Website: lowes
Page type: receipt
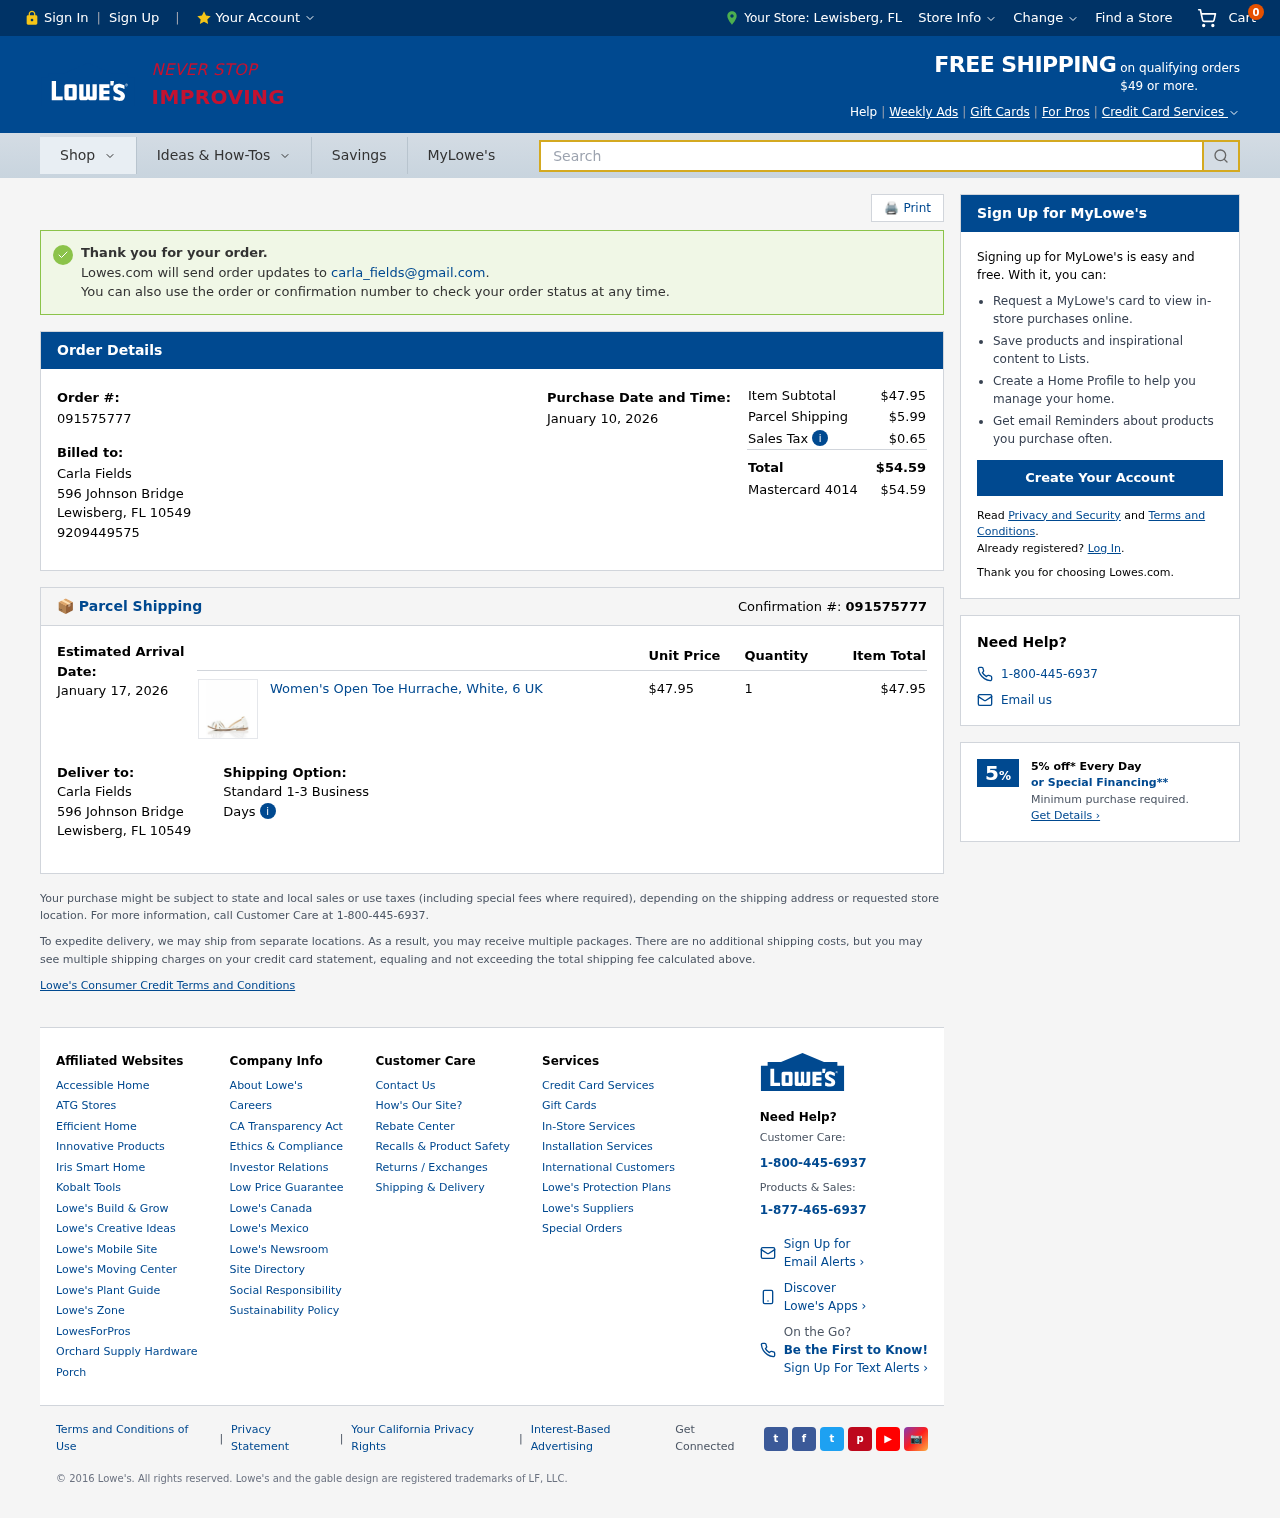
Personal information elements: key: PII_CARD_LAST4
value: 4014
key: PII_CARD_TYPE
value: Mastercard
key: PII_CITY
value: Lewisberg
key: PII_EMAIL
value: carla_fields@gmail.com
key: PII_FULLNAME
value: Carla Fields
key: PII_PHONE
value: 9209449575
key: PII_POSTCODE
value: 10549
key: PII_STATE_ABBR
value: FL
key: PII_STREET
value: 596 Johnson Bridge
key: PII_CITY_STATE
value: Lewisberg, FL
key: PII_FULLNAME2
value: Carla Fields
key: PII_STREET2
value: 596 Johnson Bridge
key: PII_CITY2
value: Lewisberg
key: PII_STATE_ABBR2
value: FL
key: PII_POSTCODE2
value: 10549
Product elements: key: PRODUCT1_NAME
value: Women's Open Toe Hurrache, White, 6 UK
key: PRODUCT1_PRICE
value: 47.95
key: PRODUCT1_QUANTITY
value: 1
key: PRODUCT1_TOTAL
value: $47.95
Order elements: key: ORDER_NUM_ITEMS
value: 0
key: ORDER_ID
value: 091575777
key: ORDER_DATE
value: January 10, 2026
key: ORDER_SUBTOTAL
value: $47.95
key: ORDER_SHIPPING_COST
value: $5.99
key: ORDER_TAX
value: $0.65
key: ORDER_TOTAL
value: $54.59
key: ORDER_TOTAL2
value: $54.59
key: ORDER_DELIVERY_DATE
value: January 17, 2026
Search elements: key: HEADER_SEARCH
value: Search